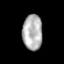
Tissue: prostate
Cell type: T cells
Senescence score: 0.3425
Nuclear area (px): 690
Mean DAPI intensity: 177.907